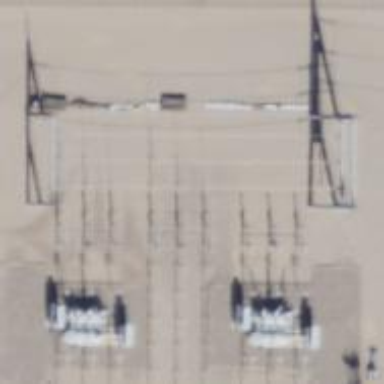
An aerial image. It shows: Switch for power supply.